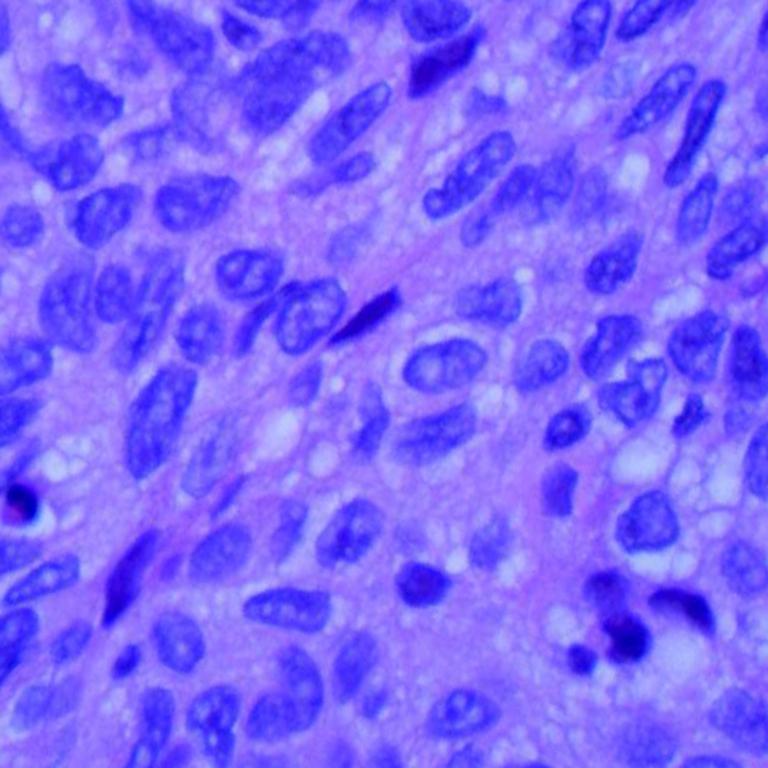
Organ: lung
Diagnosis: squamous carcinomas